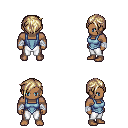
a pixel art fantasy rpg character, male body template, human, dark skin, blue vest, white pants, white blonde pixie cut hairstyle, white cloth bandages, four views (front, back, left, right), 2x2 character sprite sheet, small pixel art, hard edges, no anti-aliasing